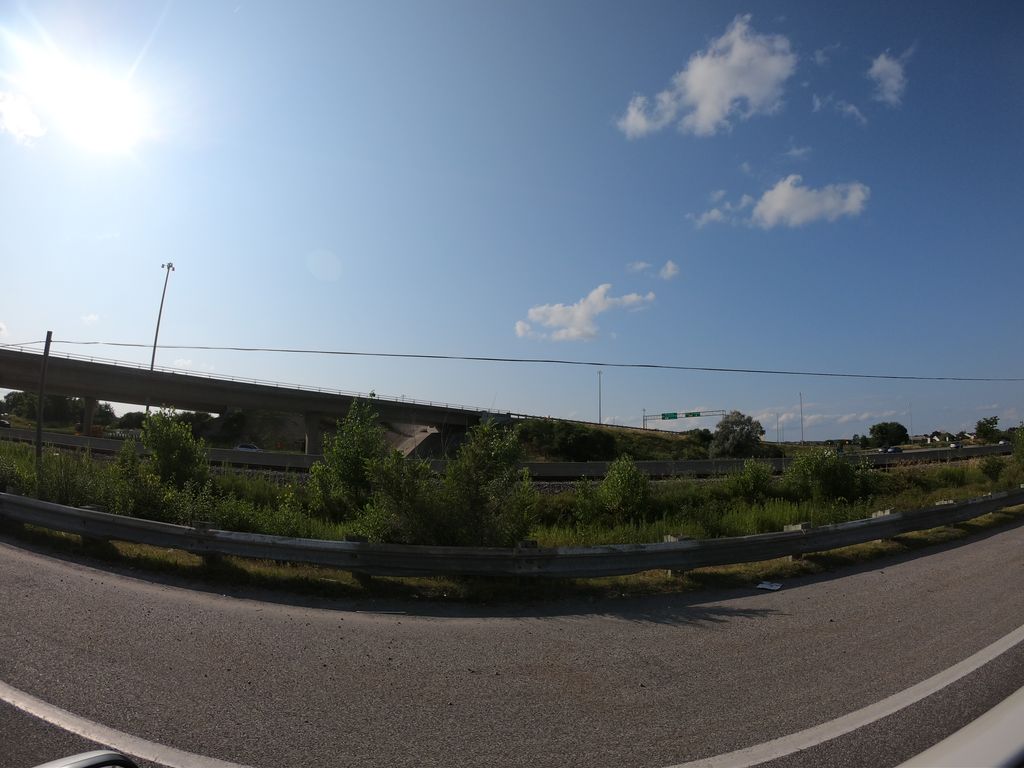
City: ottawa-gatineau